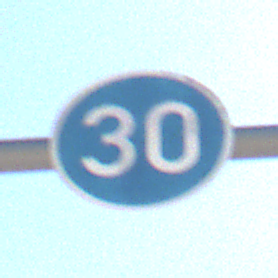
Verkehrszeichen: VorgeschriebeneMindestgeschwindigkeit
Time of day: Midday
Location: Outdoor (RoadRail)
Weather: Clear
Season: Summer
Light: Natural